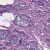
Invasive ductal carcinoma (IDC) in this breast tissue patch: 1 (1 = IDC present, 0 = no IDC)